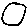
Label: circle